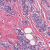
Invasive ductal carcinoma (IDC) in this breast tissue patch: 1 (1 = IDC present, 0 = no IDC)